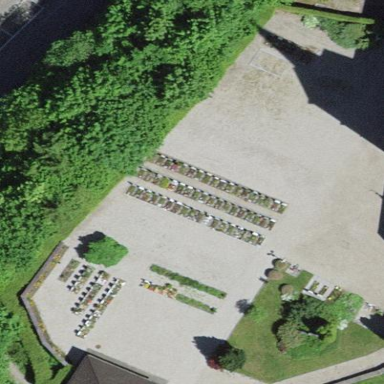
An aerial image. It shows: Cemetery.